Aerial crown-view tile of a tropical tree (Barro Colorado Island, Panama), acquired 20240716:
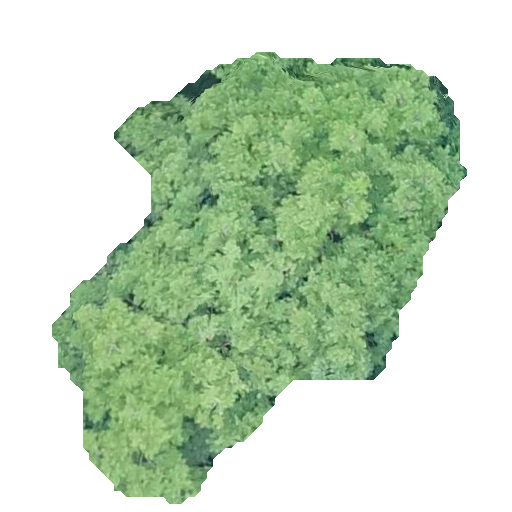
Species: Hymenaea courbaril
GBIF accepted scientific name: Hymenaea courbaril
Crown area: 181.706 m²